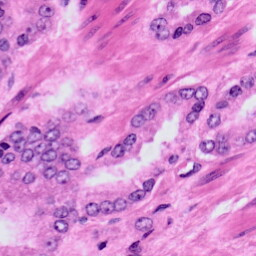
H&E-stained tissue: Prostate